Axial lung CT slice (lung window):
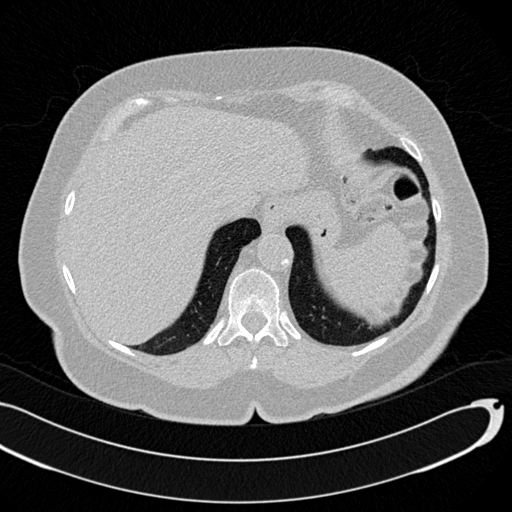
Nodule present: no